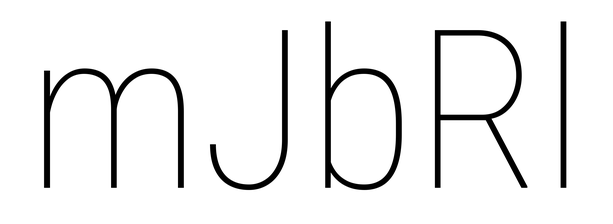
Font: Roboto_Condensed_Thin